Question: Here is my webpage:

Is it possible to stretch (or shrink) it according to the screen/window/device size? I want to avoid scrolling at all costs.
I am not concerned about the weird appearance of the page due to excessive stretching or shrinking.
I know it is stupid but I want it to look like an app rather than a webpage. Every element should remain at its place. It needs to be more like when you "stretch to fit" your wallpaper.
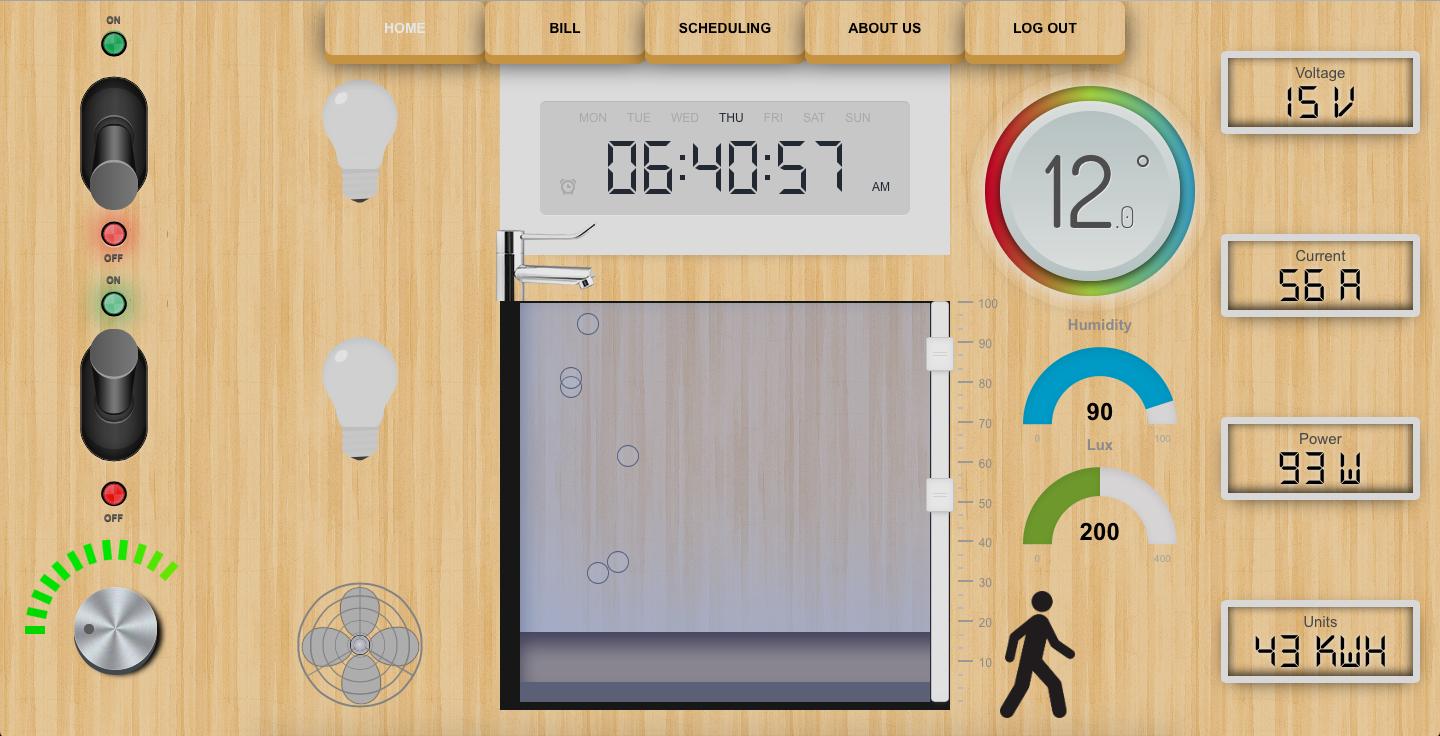
Answer: I have three options for you.
1. You can go for a responsive design. Bootstrap will be more preferable.
2. Set an minimum size for viewport.<meta name="viewport" content="width=1200px, maximum-scale=1.0 ">
3. jQuery device width var widnow_wth = $( window ).width(); $(".wrapper").css('min-width',widnow_wth);